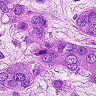
Metastatic tissue present: yes